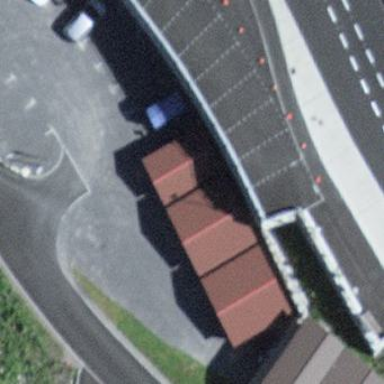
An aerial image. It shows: Garage.